RGB frame:
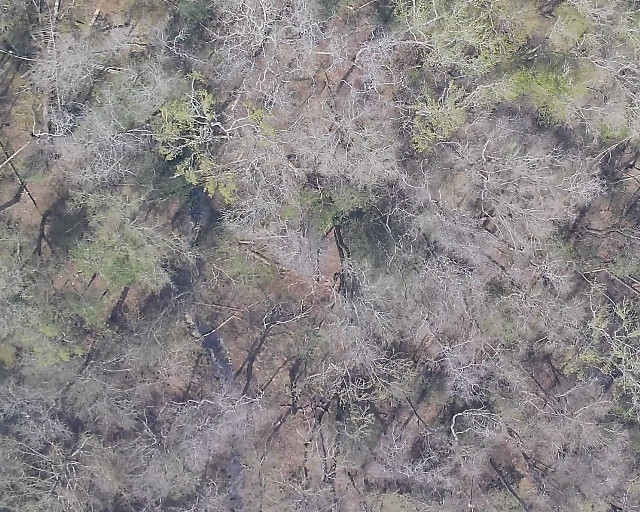
Thermal frame:
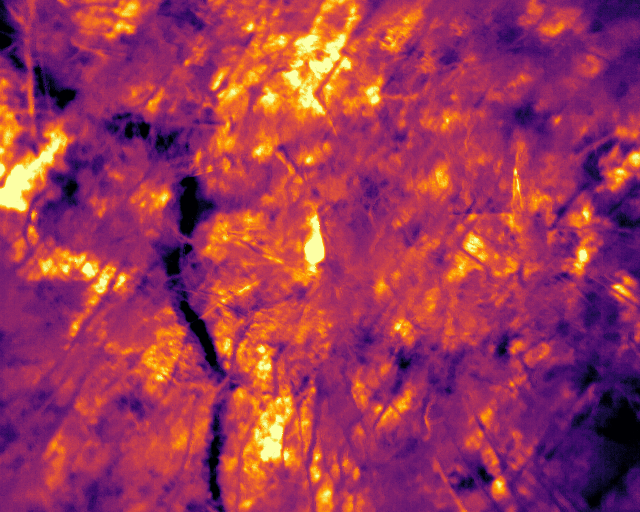
Captured: 2026-02-26 03:42:44
Pixels at or above 80 °C: 0 (fraction of frame: 0)